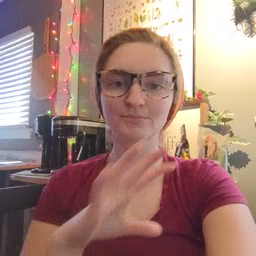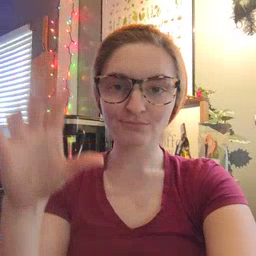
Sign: cloud